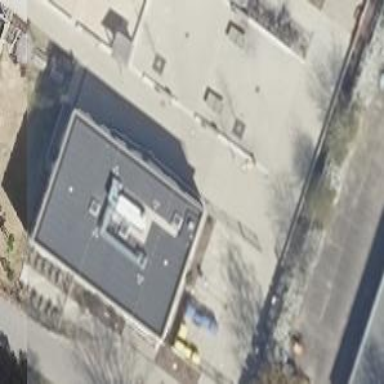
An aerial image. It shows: Dormitory building with flat roof.